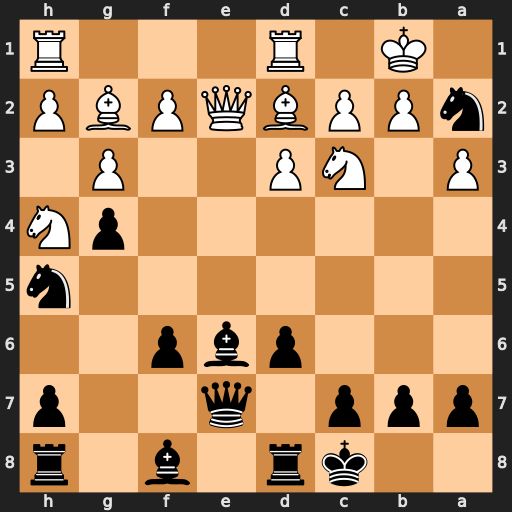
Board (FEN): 2kr1b1r/ppp1q2p/3pbp2/7n/6pN/P1NP2P1/nPPBQPBP/1K1R3R
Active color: b
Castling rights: -
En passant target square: -
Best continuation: Nxc3+ Bxc3 Ba2+ Kxa2 Qxe2